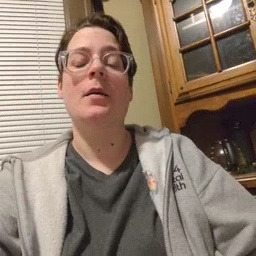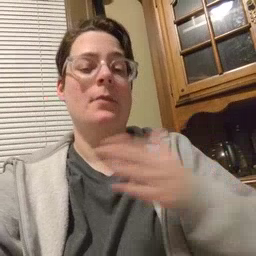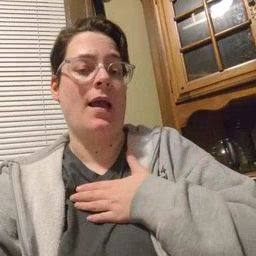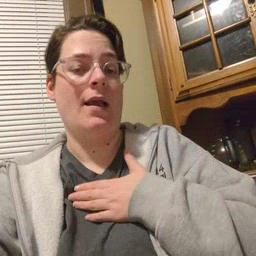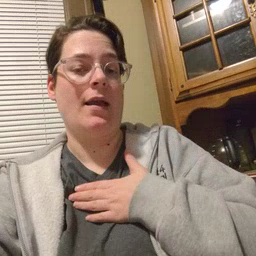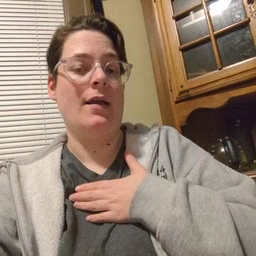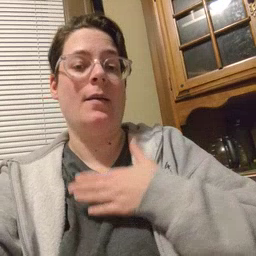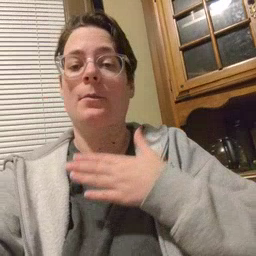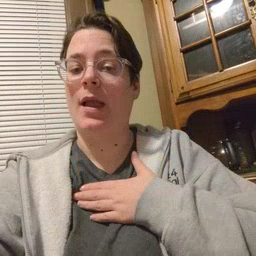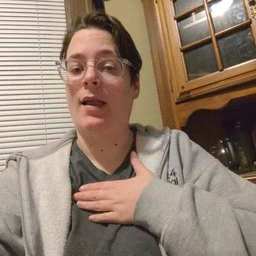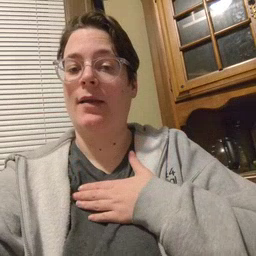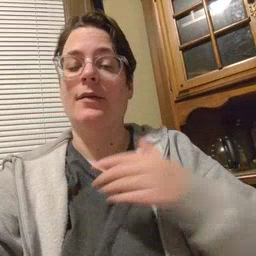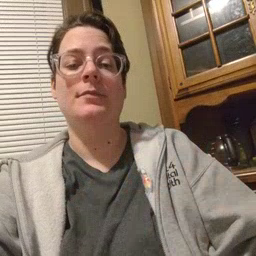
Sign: minemy